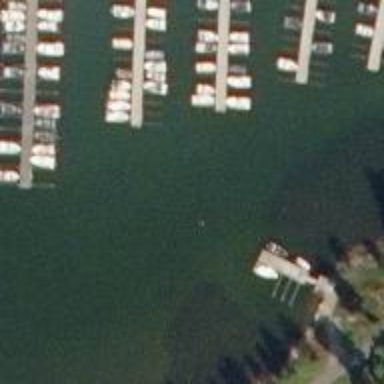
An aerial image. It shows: Man-made pier.